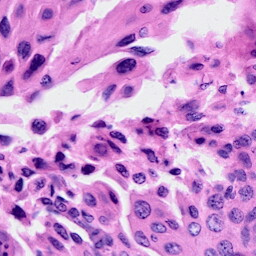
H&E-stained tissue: Cervix